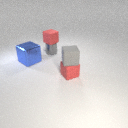
small gray metal cylinder to the left of small red rubber cube